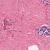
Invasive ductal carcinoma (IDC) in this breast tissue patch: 0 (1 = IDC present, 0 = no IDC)